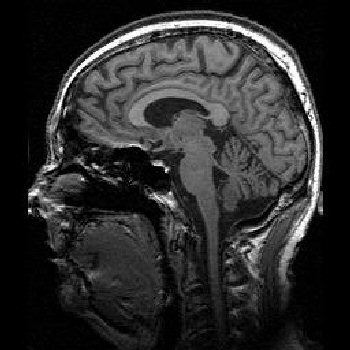
Label: notumor